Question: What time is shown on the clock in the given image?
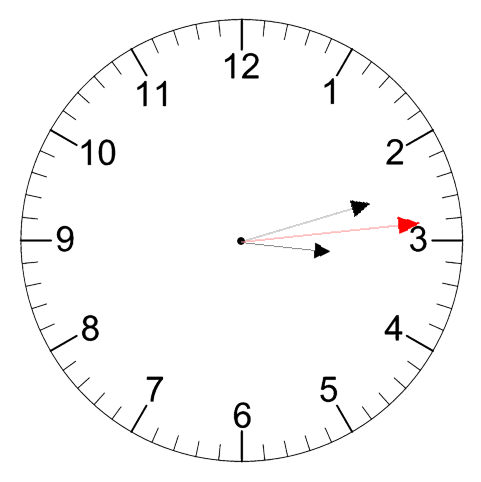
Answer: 03:12:14